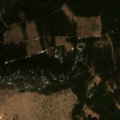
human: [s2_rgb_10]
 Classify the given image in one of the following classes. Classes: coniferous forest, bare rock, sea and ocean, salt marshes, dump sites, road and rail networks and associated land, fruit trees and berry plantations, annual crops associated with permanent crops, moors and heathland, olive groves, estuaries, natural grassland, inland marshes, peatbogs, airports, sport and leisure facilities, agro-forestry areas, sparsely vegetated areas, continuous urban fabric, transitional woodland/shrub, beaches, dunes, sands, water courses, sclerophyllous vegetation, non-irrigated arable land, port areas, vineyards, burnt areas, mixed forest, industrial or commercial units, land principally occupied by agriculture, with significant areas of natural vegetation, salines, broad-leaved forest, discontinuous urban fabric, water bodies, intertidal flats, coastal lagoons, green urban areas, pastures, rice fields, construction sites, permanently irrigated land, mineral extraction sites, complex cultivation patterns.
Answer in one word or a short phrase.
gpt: coniferous forest, natural grassland, moors and heathland